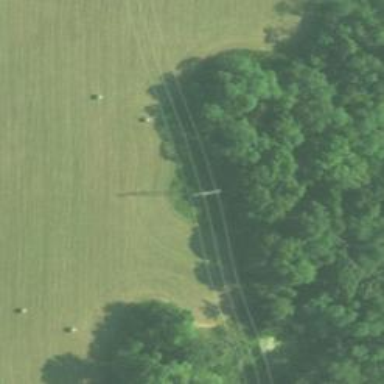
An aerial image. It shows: H-frame designed tower for power lines.